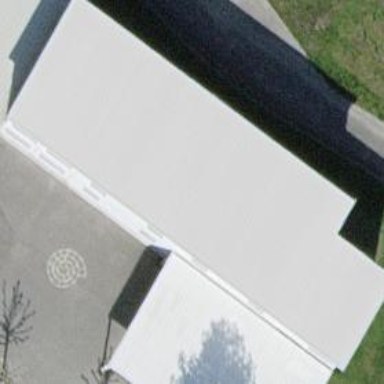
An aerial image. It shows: School building.